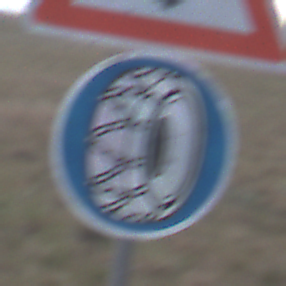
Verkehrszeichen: SchneekettenVorgeschrieben
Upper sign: SchneeOderEisglaette
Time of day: SunriseSunset
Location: Outdoor (Nature)
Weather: Overcast
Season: NotSpecified
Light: Natural